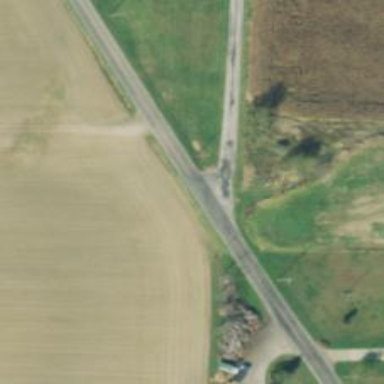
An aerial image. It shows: Stop road.